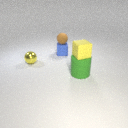
small yellow metal sphere behind large green rubber cylinder